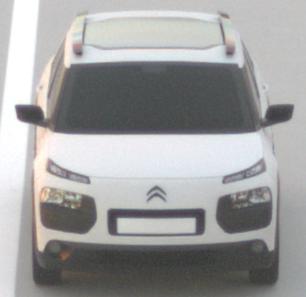
Make: Citroen
Model: C4 Cactus PureTech 75
Detailed model: C4 Cactus
Model produced from: 2014/09
Model produced until: 2015/03
Doors: 5
Color: white
Road condition: dry road
Daytime: sunrise or sunset
Contrast: medium contrast